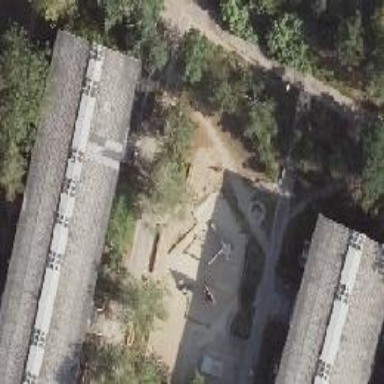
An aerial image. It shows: Playground with swings.